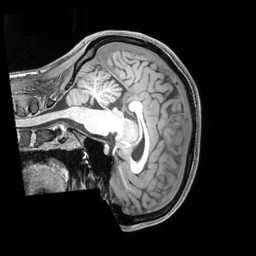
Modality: T1w
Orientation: sagittal
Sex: female
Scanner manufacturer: siemens
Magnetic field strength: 3 T
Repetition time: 2.4 s
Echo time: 0.00222 s